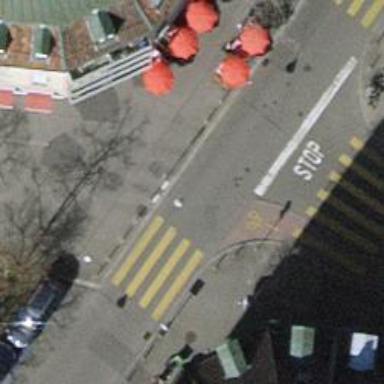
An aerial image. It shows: Bollard barrier.